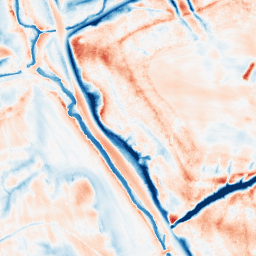
Category: edge_preserving
Decomposition family: guided
Decomposition parameters: radius: 8
eps: 0.01
Upsampling method: lanczos
Upsampling parameters: scale: 4
Upsampling scale: 4